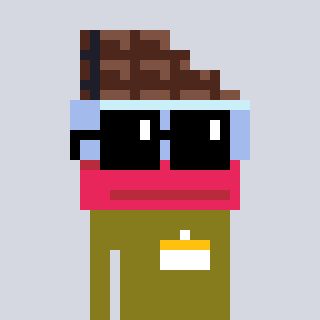
a pixel art character with square black sunglasses, a chocolate-shaped head and a gunk-colored body on a cool background